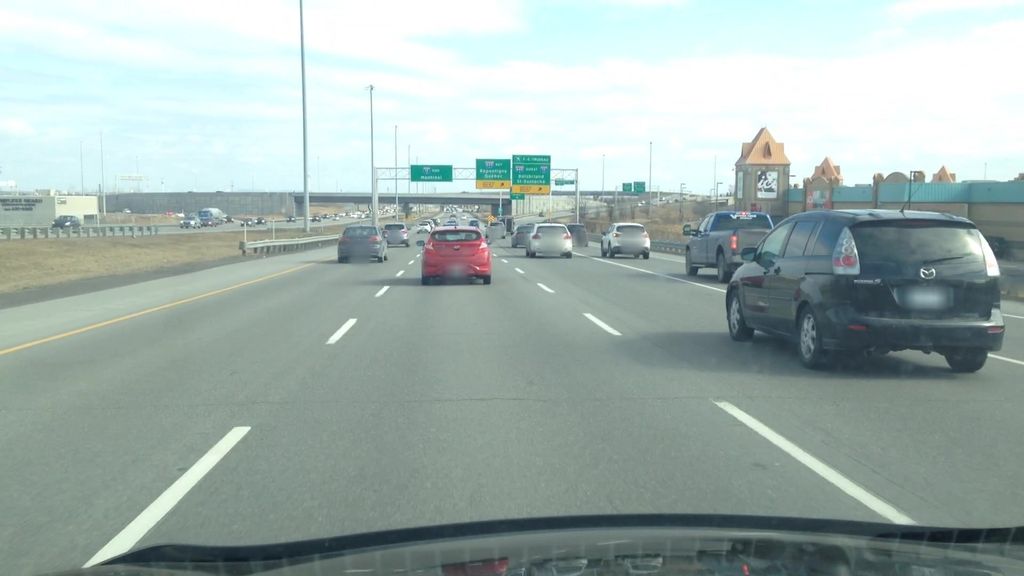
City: montreal